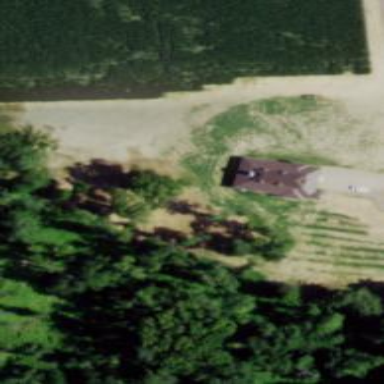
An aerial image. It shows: Driveway.